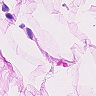
Metastatic tissue present: no